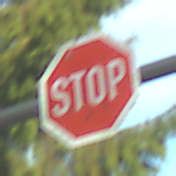
Verkehrszeichen: Stop
Umgebung: Outdoor, Suburban
Tageszeit: SunriseSunset
Wetter: PartlyCloudy
Licht: Natural
Jahreszeit: NotSpecified
Kontrast: MediumContrast